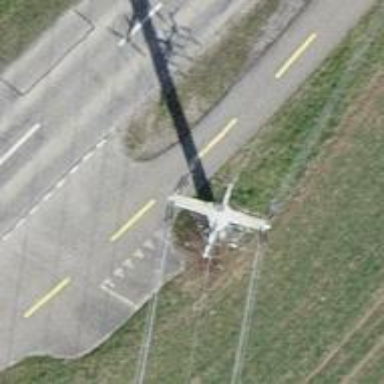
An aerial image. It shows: Minor power line with three cables.